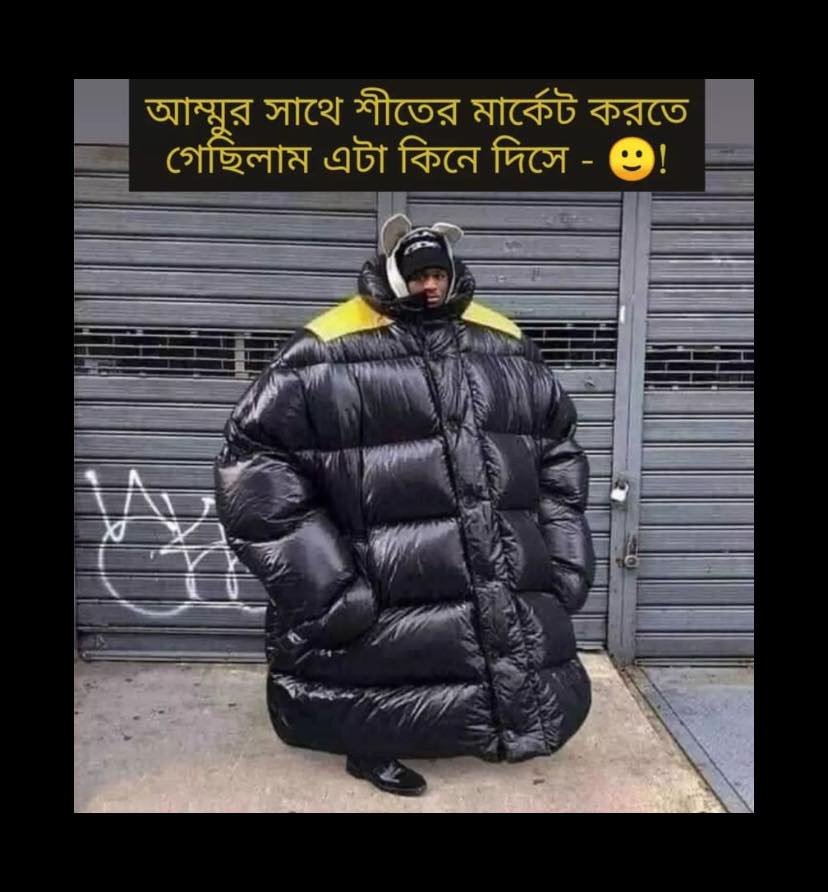
Text: আম্মুর সাথে শীতের মার্কেট করতে গেছিলাম এটা কিনে দিসে
Label: Non Hate